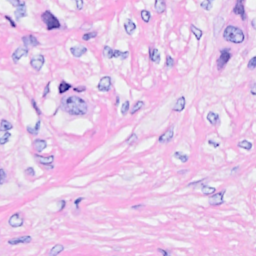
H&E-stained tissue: Breast